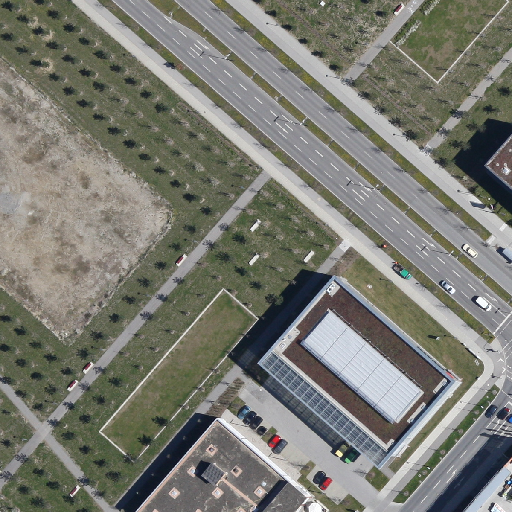
Referring expression: road